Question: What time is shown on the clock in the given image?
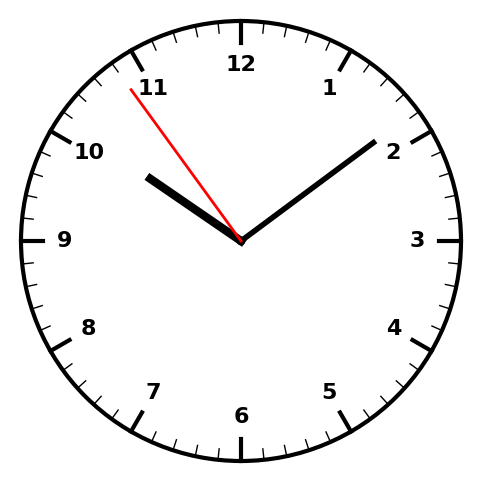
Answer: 10:08:54